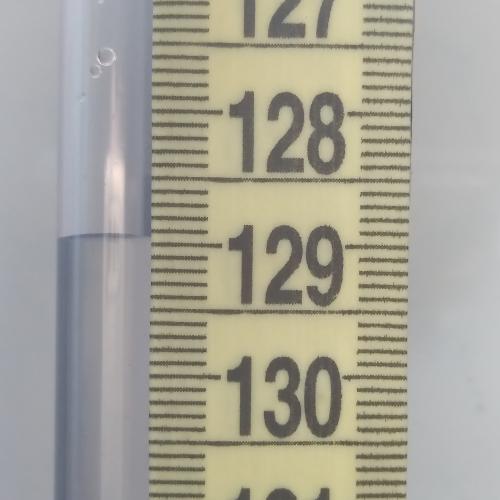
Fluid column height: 128.9 cm